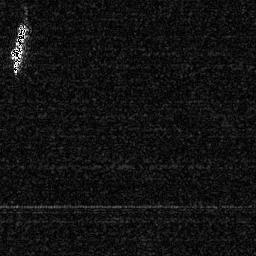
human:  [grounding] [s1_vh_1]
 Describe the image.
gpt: In the satellite image, there is  <ref>1 medium ship </ref> <box>[[3, 7, 10, 30, 0]]</box> located at top left.